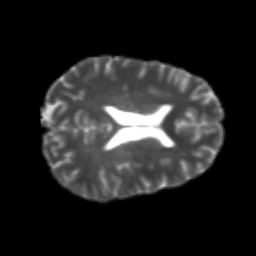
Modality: T2w
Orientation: axial
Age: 25
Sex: female
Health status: healthy
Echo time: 0.074 s